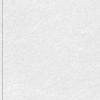
Atmospheric dust classification: dusty